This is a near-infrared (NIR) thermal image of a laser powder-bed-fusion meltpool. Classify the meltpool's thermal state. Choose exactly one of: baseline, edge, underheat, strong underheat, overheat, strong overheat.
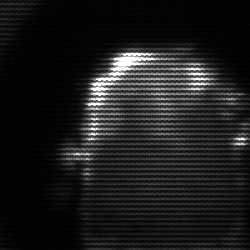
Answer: baseline